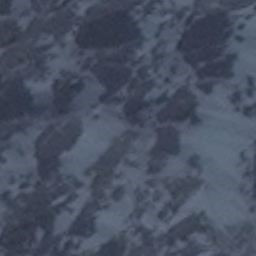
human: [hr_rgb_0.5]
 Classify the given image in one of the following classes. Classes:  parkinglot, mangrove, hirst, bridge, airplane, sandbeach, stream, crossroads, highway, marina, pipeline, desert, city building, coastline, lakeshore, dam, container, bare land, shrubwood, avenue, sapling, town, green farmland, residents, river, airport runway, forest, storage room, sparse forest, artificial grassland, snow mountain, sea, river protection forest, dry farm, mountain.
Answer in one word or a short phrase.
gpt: snow mountain